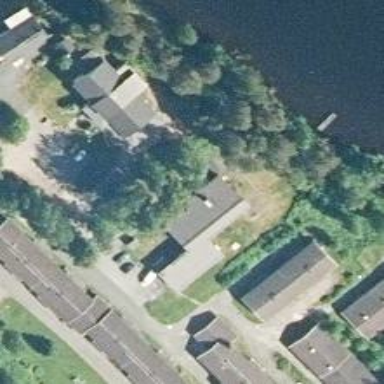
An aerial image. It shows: Terrace building.